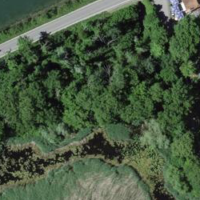
EUNIS habitat code: 21
Species observed at this site:
Corvus corone
Podiceps cristatus
Fulica atra
Falco subbuteo
Alcedo atthis
Sylvia borin
Dendrocopos major
Emberiza citrinella
Falco peregrinus
Aegithalos caudatus
Sylvia atricapilla
Muscicapa striata
Phylloscopus collybita
Ardea purpurea
Cygnus olor
Gallinula chloropus
Alauda arvensis
Larus michahellis
Hemaris fuciformis
Cuculus canorus
Phoenicurus ochruros
Phoenicurus phoenicurus
Columba livia
Falco tinnunculus
Acrocephalus scirpaceus
Cyanistes caeruleus
Acrocephalus arundinaceus
Anas platyrhynchos
Sturnus vulgaris
Chloris chloris
Troglodytes troglodytes
Corvus frugilegus
Ixobrychus minutus
Aythya fuligula
Fringilla coelebs
Passer domesticus
Passer montanus
Columba palumbus
Carduelis carduelis
Turdus merula
Phalacrocorax carbo
Parus major
Hirundo rustica
Milvus migrans
Milvus milvus
Locustella luscinioides
Ciconia ciconia
Motacilla alba
Delichon urbicum